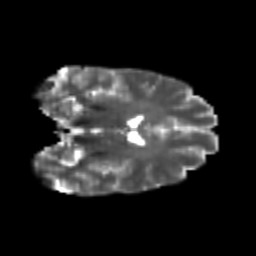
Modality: T2w
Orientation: coronal
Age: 23
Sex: female
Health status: healthy
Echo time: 0.074 s